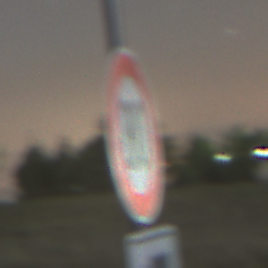
Verkehrszeichen: Geschwindigkeit80
Zusatzzeichen unten: MehrspurigeFahrzeuge2
Umgebung: Outdoor, Nature
Tageszeit: Night
Wetter: Clear
Licht: Natural
Jahreszeit: NotSpecified
Kontrast: HighContrast